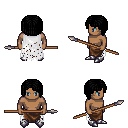
a pixel art fantasy rpg character, male body template, human, dark skin, white tattered cape, robe skirt, black pageboy hairstyle, metal boots, spear, four views (front, back, left, right), 2x2 character sprite sheet, small pixel art, hard edges, no anti-aliasing